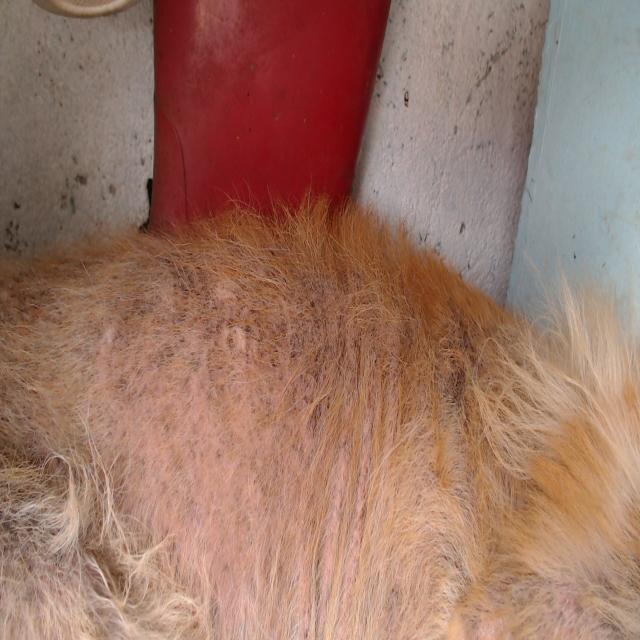
Canine demodicosis (Demodex mange) — caused by Demodex canis mites. Presents with alopecia, follicular papules, pustules, and comedones. Often localized on face and forelimbs.